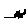
Label: cat